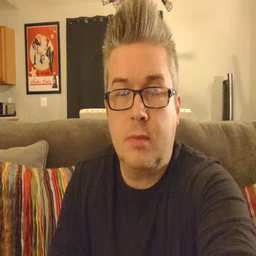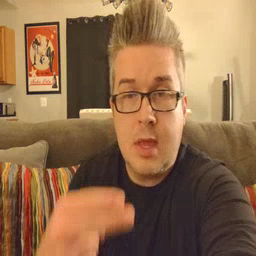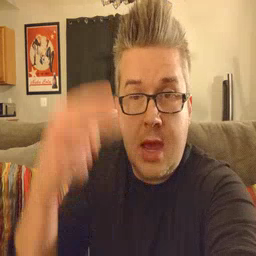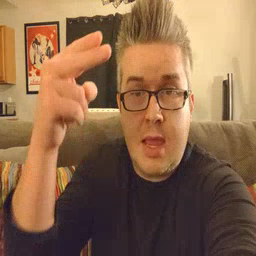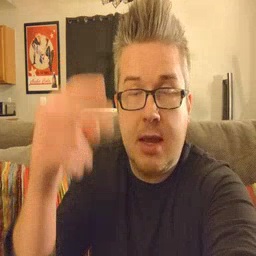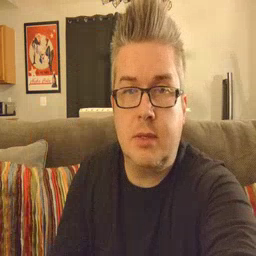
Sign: high